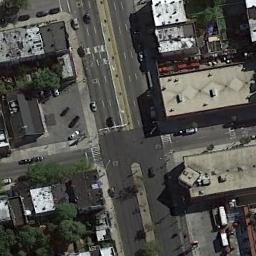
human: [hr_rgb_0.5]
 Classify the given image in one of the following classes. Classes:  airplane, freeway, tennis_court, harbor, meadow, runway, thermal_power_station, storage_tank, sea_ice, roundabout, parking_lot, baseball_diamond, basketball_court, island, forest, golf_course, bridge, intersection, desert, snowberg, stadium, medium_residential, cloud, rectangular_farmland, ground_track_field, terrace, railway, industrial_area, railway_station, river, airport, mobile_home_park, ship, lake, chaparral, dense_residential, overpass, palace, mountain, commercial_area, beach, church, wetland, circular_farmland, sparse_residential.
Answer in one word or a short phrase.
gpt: intersection